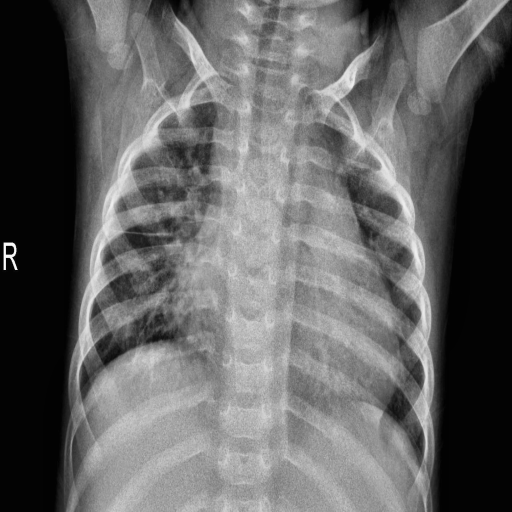
Finding: PNEUMONIA